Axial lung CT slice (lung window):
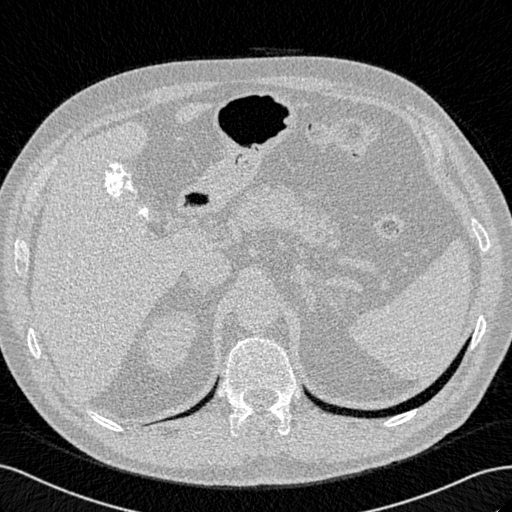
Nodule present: no